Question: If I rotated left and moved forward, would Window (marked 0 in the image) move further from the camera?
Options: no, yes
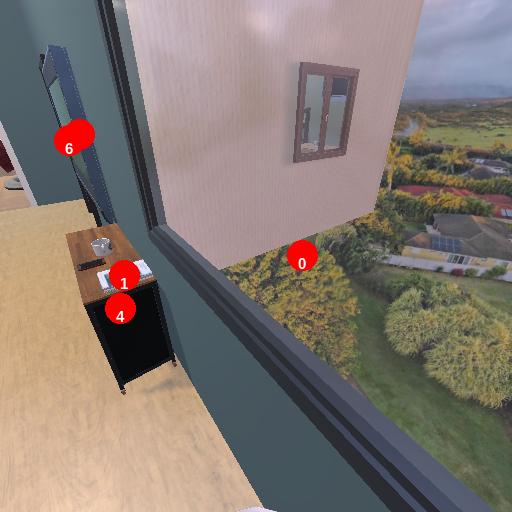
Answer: no